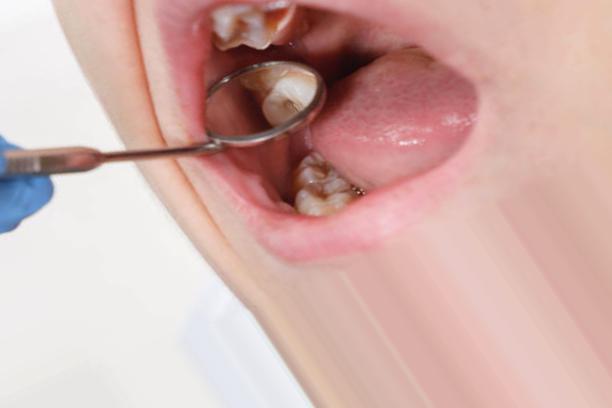
Condition: Caries